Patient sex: M
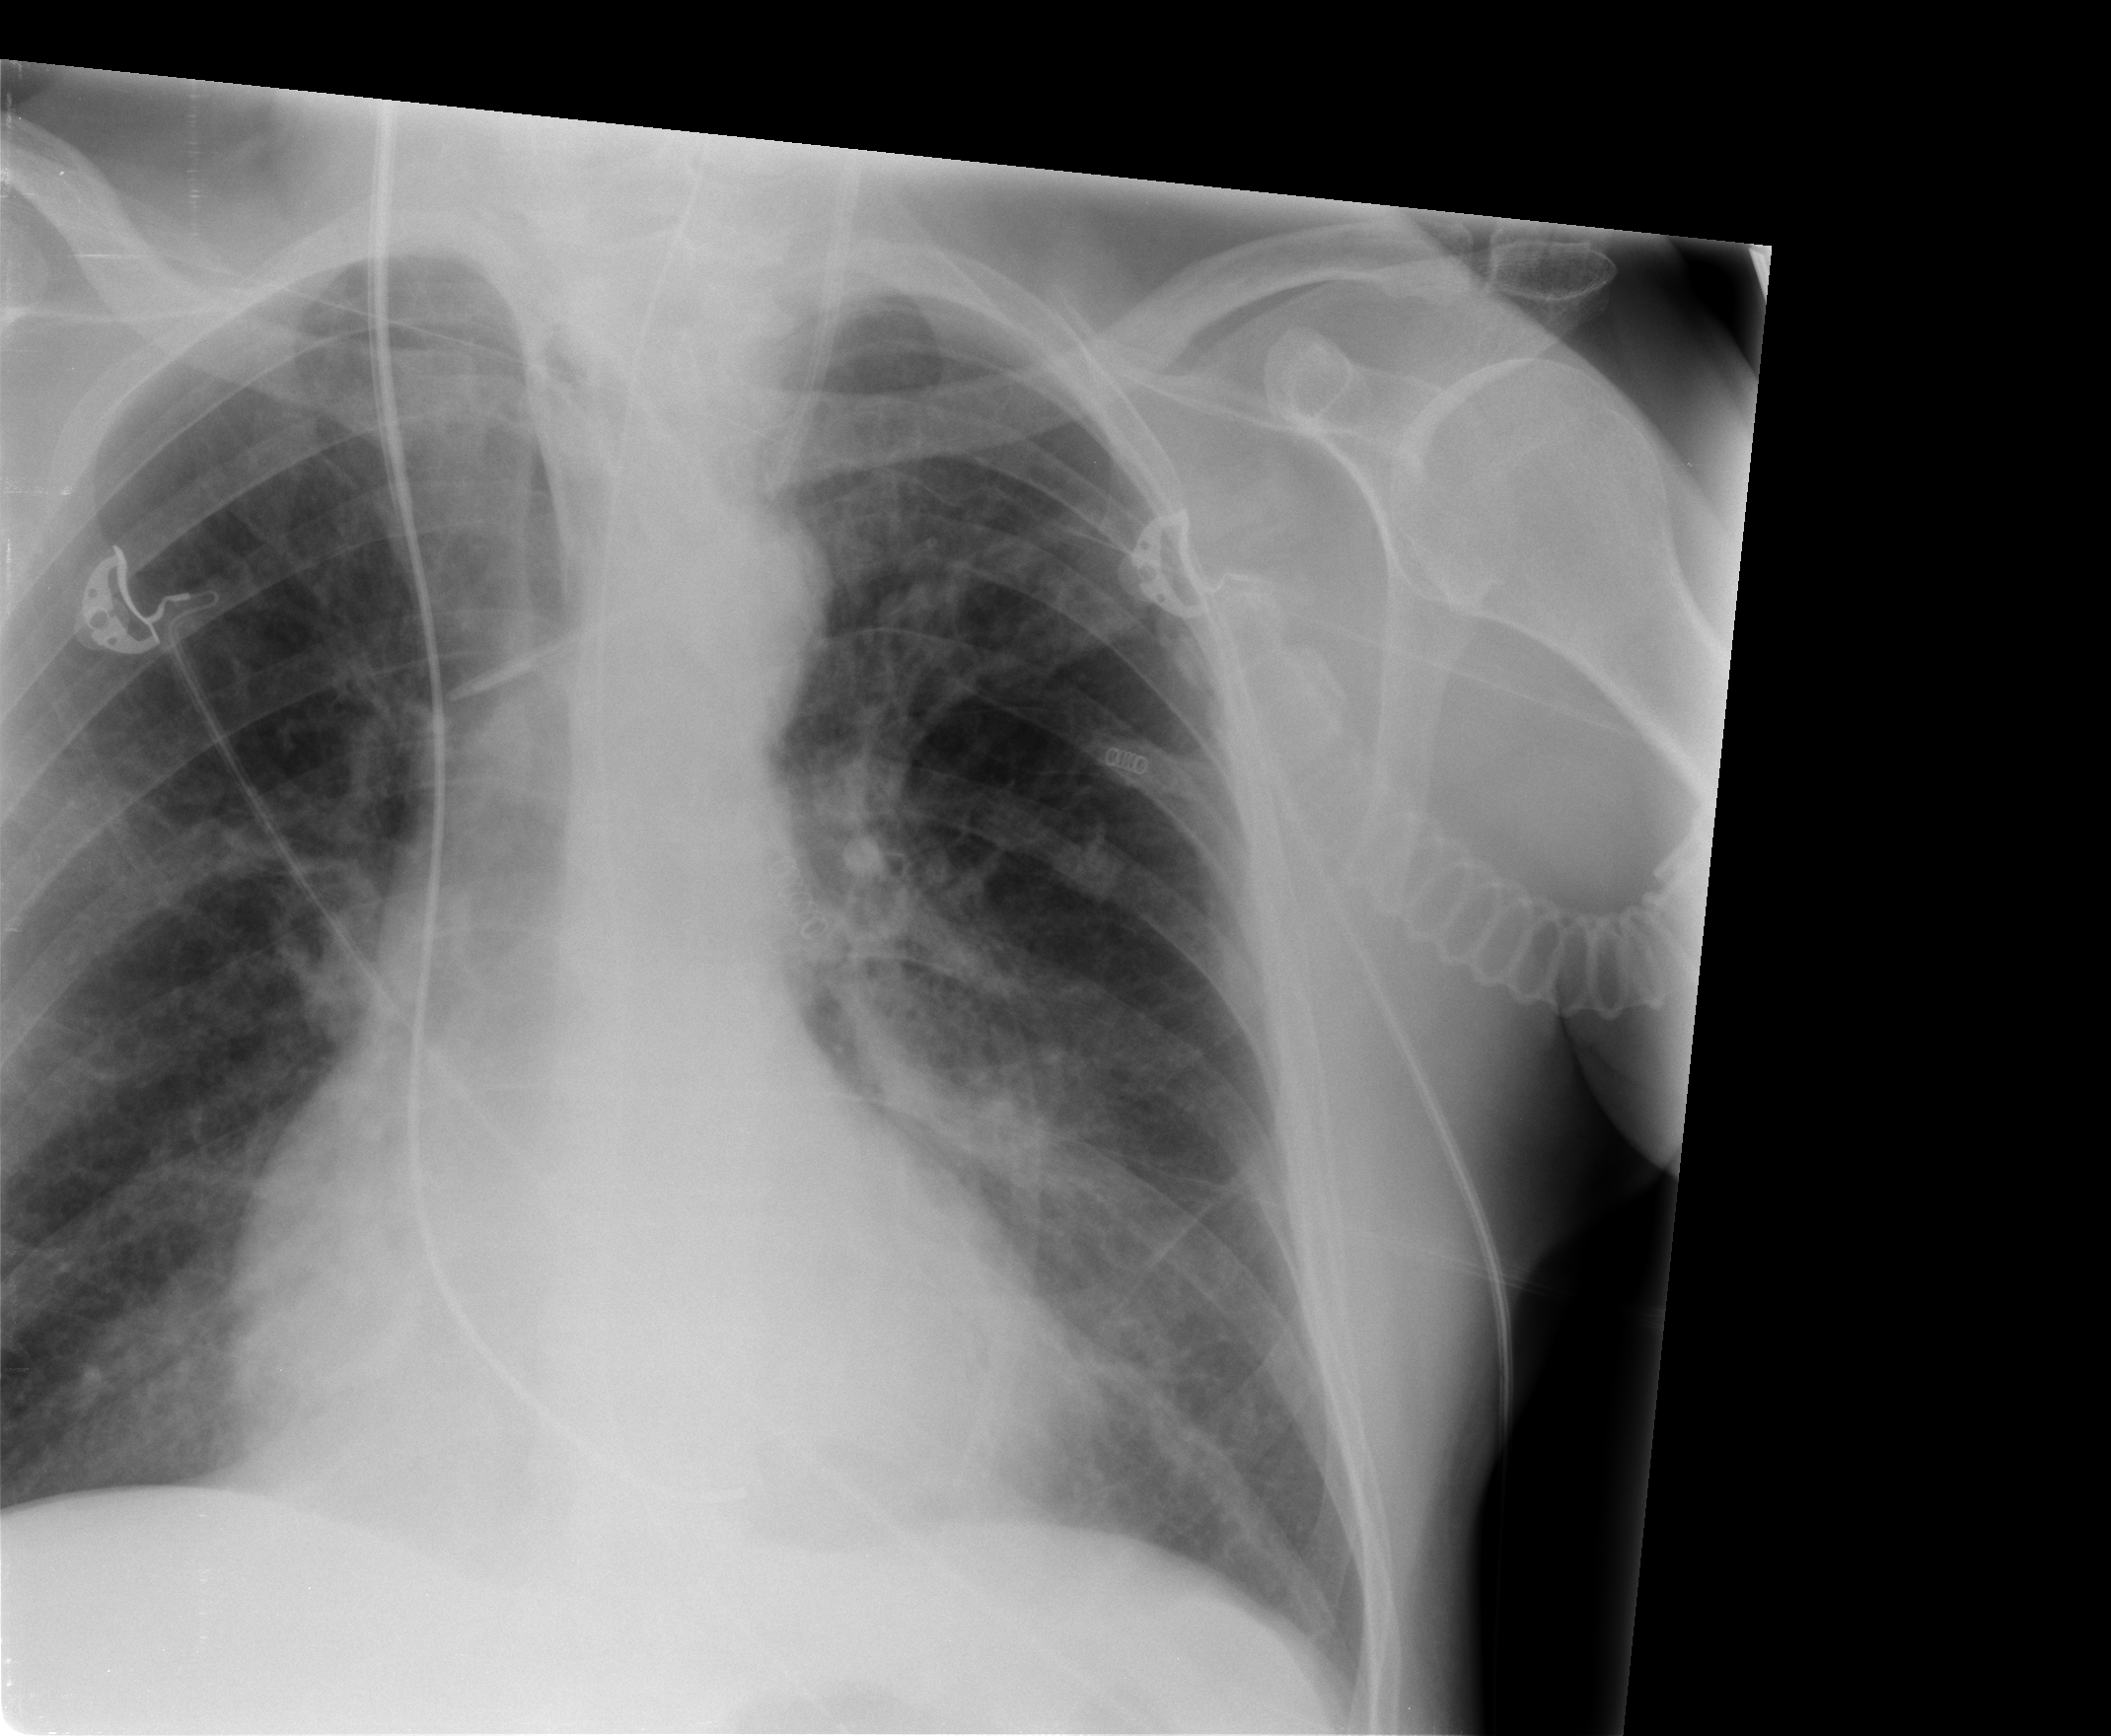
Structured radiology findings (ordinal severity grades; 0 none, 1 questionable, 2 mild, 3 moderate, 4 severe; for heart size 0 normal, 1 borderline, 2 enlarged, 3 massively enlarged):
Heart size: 1
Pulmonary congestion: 2
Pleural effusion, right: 0
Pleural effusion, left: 0
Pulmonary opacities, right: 1
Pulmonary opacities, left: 1
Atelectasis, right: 1
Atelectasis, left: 0